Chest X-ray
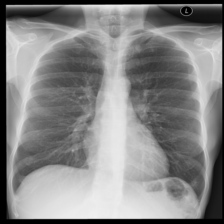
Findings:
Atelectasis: negative
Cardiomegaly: negative
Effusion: negative
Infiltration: positive
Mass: negative
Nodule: negative
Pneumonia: negative
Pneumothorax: negative
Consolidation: negative
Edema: negative
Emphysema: negative
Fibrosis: negative
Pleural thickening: negative
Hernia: negative